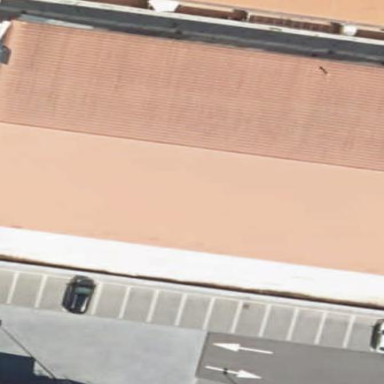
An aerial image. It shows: Supermarket building.